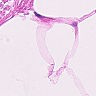
Metastatic tissue present: no